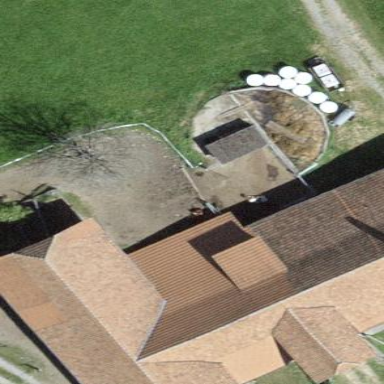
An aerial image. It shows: Farm building.